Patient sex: F
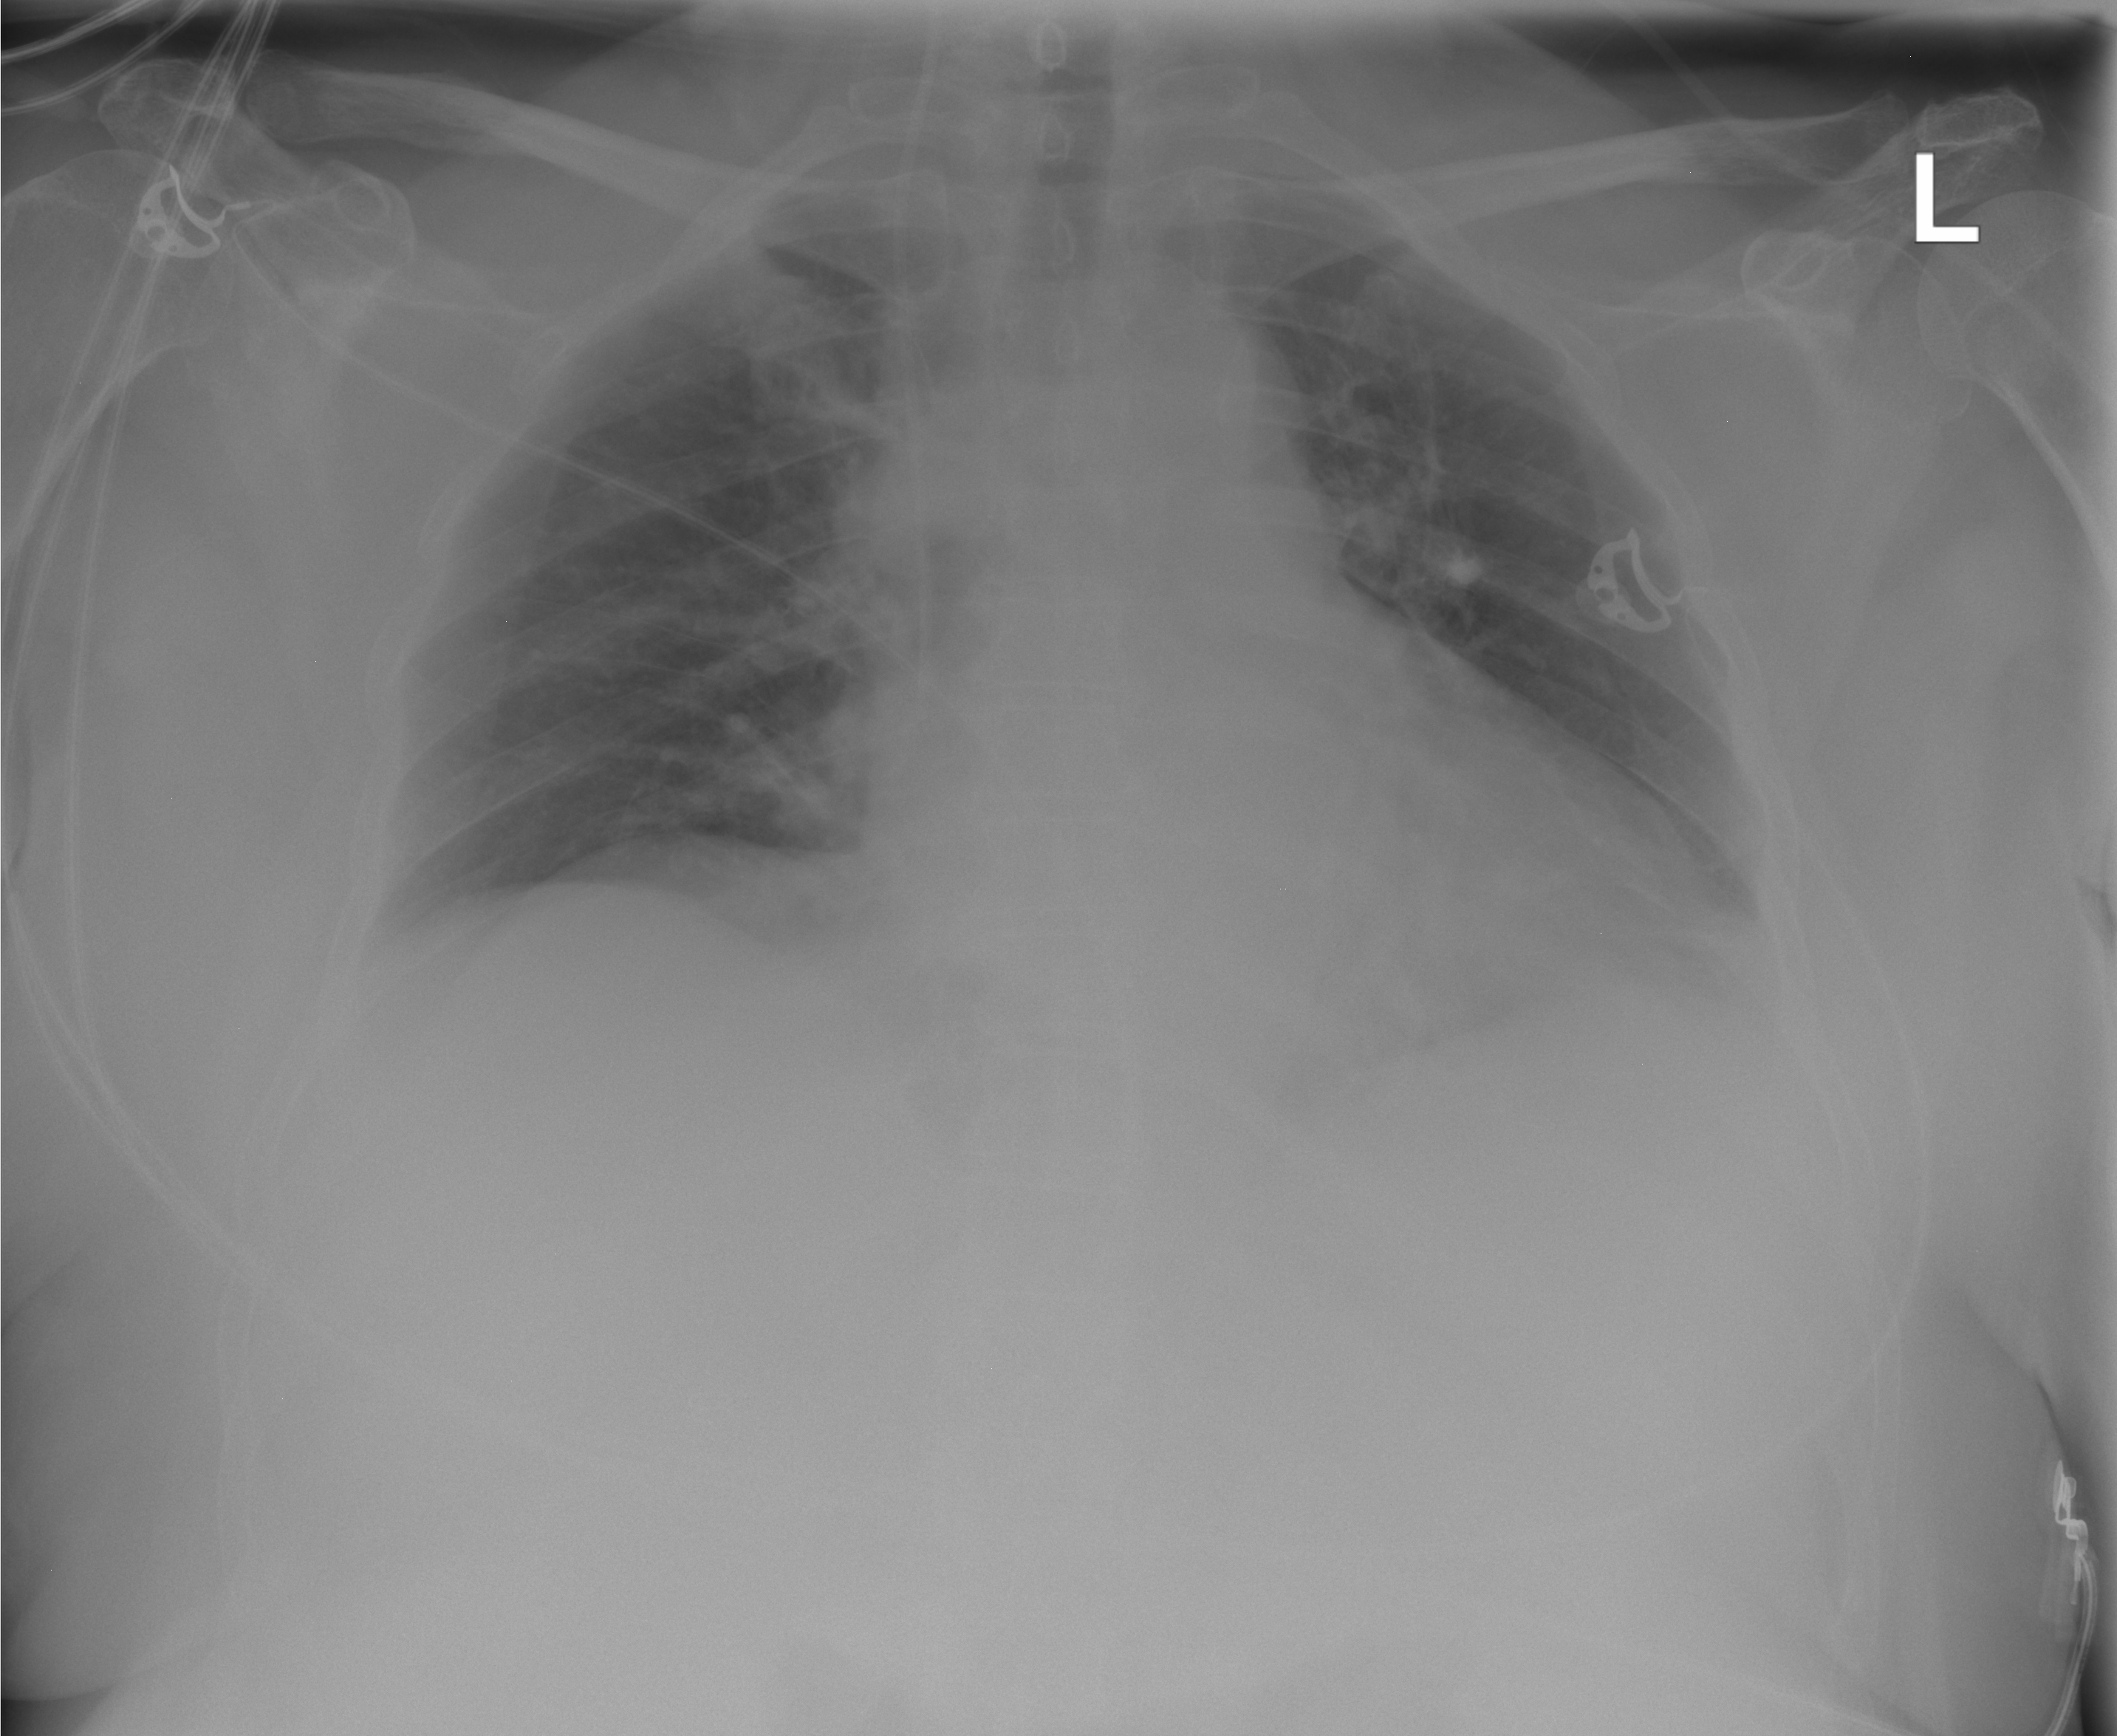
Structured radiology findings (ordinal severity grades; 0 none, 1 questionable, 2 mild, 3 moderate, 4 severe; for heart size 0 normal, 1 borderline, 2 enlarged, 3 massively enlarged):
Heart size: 2
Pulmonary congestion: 2
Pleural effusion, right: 0
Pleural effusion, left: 2
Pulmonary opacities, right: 2
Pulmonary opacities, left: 2
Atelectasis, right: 0
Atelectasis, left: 2